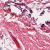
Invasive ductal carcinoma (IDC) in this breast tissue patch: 0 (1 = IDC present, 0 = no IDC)